Question: I want each button to increment the value text field next to it
'''
<input type="number" value="0" min="0" max="5" step="1" id="qty"/>
<button onclick="buttonClick()" type="button" class="btn btn-success btn-sm" id="add">ADD</button>
'''
Javascript:
'''
var i = 0;
function buttonClick() {
document.getElementById('qty').value = ++i;
}
'''
I'm using this code but it is adding value to first text field only after pressing any of the button on page.

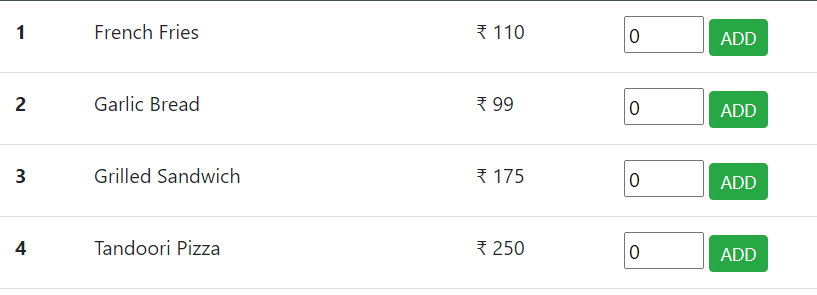
Answer: Based on the design you've provided, it seems like you want to be able to use this on multiple "items".
With that in mind you will not be able to use ids.
To get around that you can do something like this instead while taking advantage of some dom based javascript manipulation.
'''
<div class="item">
<input type="number" value="0" min="0" max="5" step="1"/>
<button onclick="buttonClick(this)" type="button" class="btn btn-success btn-sm">ADD</button>
</div>
'''
As far as the javascript is concerned since the button is after the text input field you can use 'element.previousElementSibling'
'''
function buttonClick(element) {
let qtyBox = element.previousElementSibling;
qtyBox.value = parseInt(qtyBox.value) + 1;
}
'''